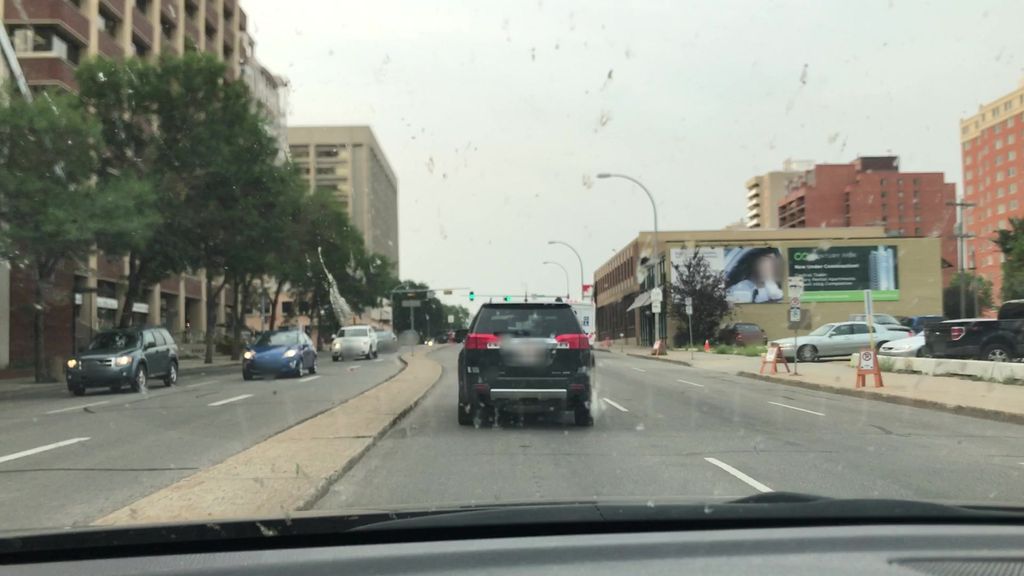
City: edmonton